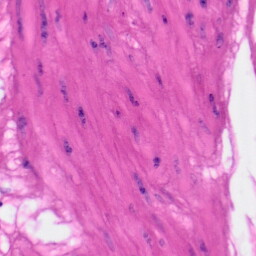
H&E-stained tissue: Skin